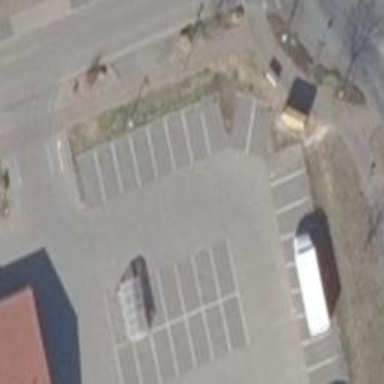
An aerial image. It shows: Road serving as parking aisle.